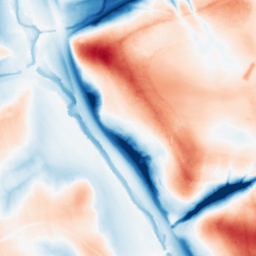
Category: classical
Decomposition family: gaussian
Decomposition parameters: sigma: 20
Upsampling method: bilinear
Upsampling parameters: scale: 8
Upsampling scale: 8